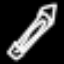
Label: pencil